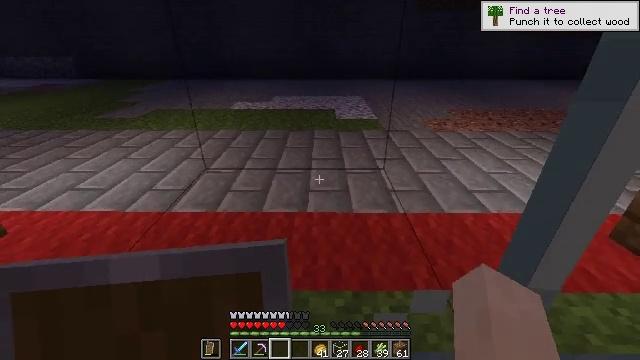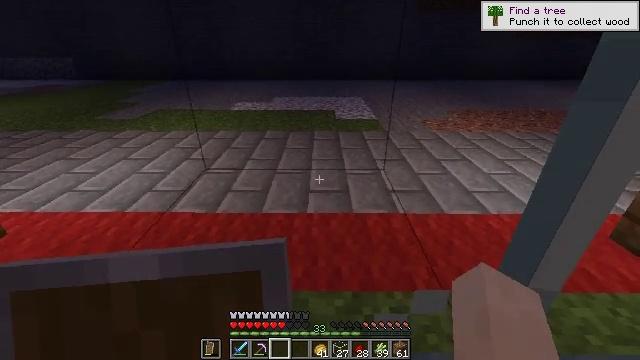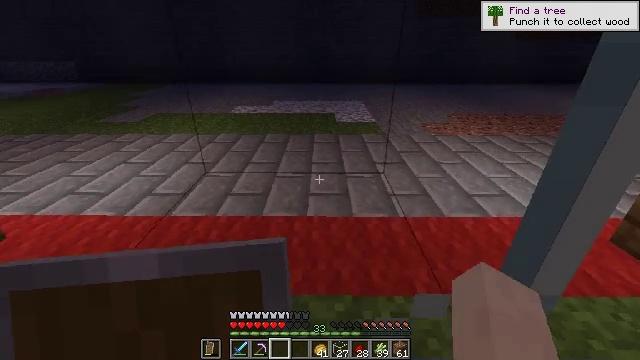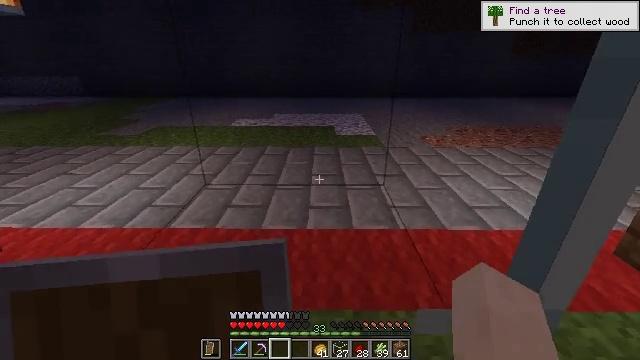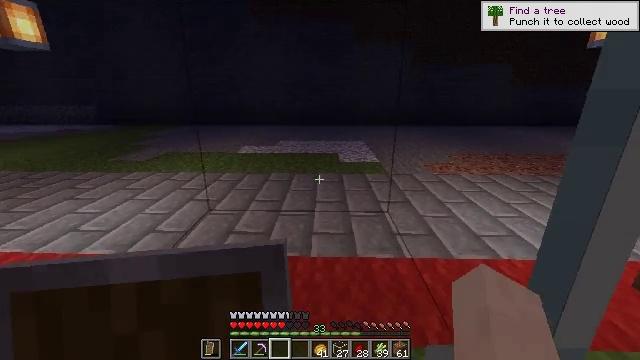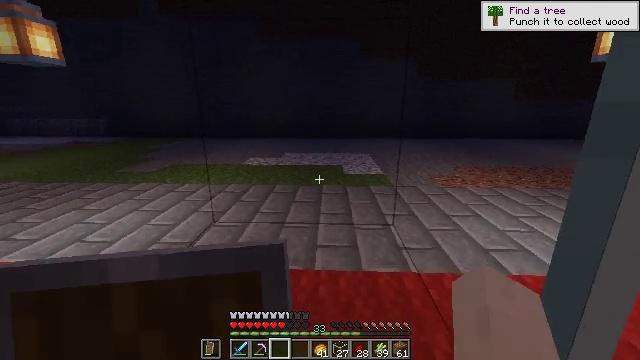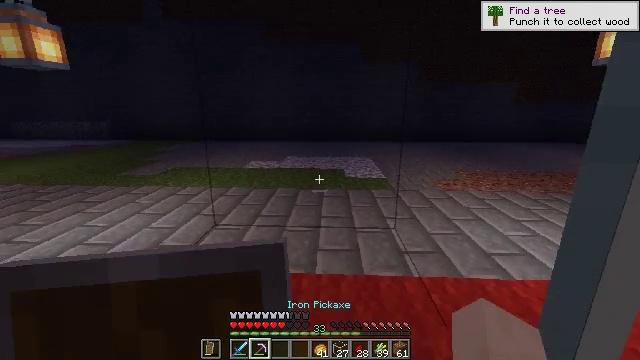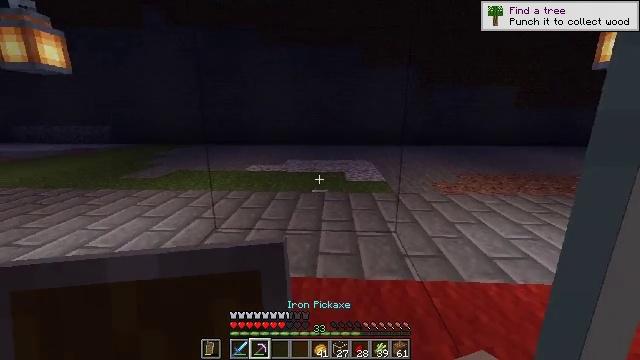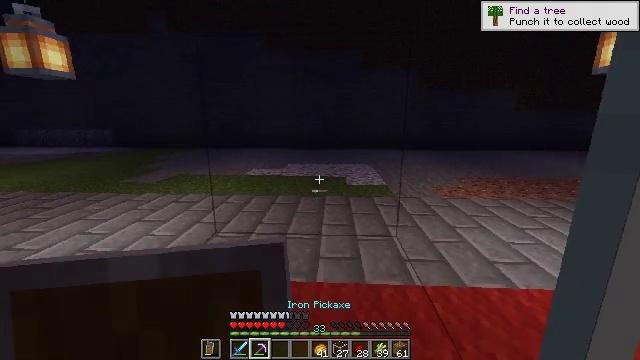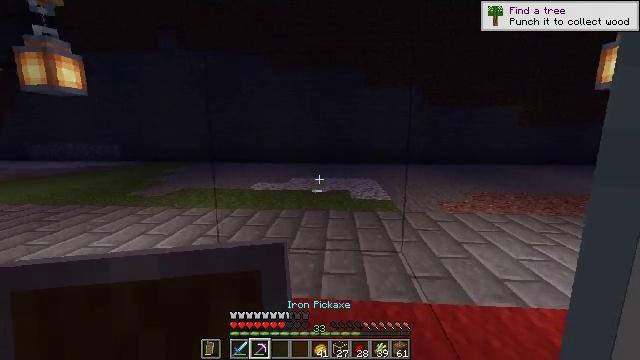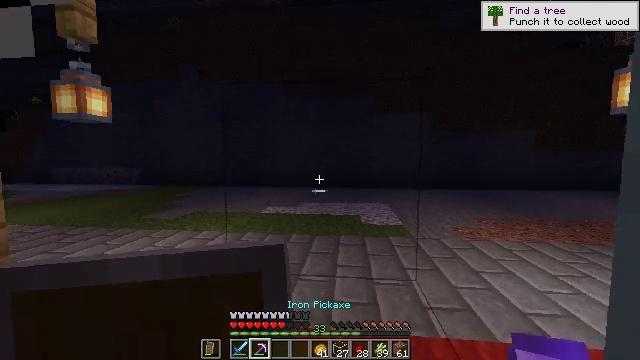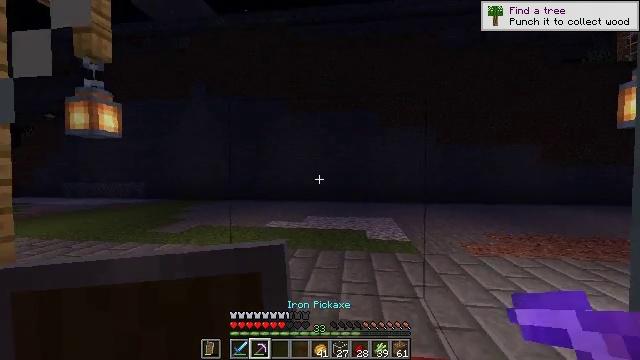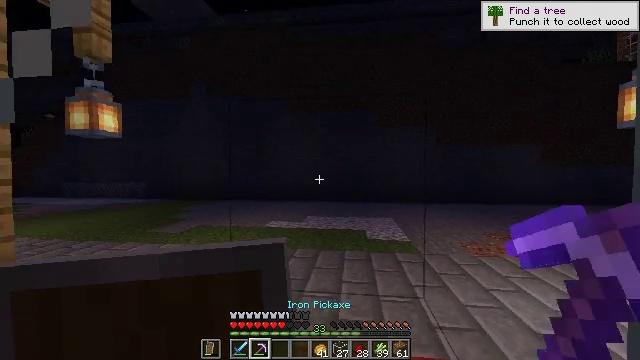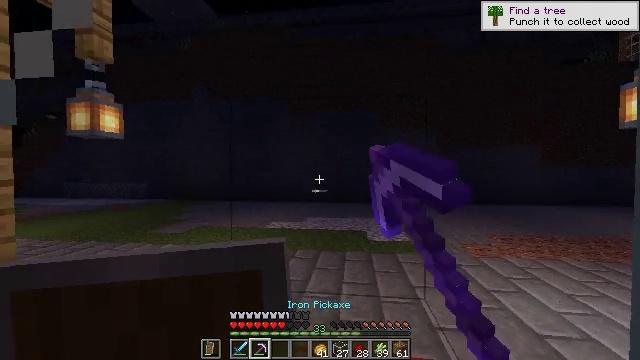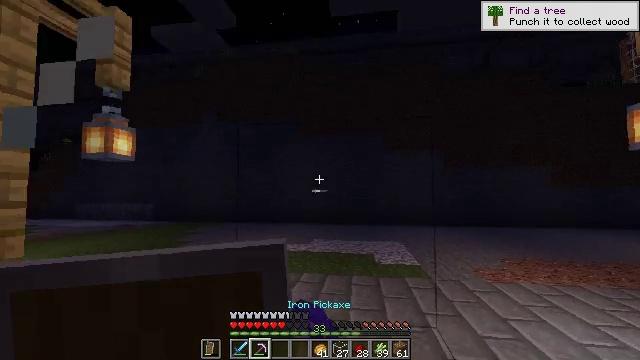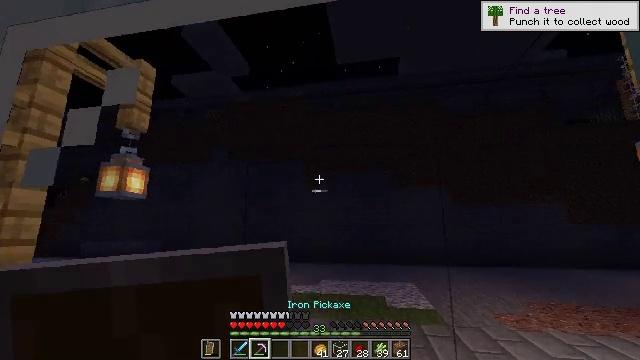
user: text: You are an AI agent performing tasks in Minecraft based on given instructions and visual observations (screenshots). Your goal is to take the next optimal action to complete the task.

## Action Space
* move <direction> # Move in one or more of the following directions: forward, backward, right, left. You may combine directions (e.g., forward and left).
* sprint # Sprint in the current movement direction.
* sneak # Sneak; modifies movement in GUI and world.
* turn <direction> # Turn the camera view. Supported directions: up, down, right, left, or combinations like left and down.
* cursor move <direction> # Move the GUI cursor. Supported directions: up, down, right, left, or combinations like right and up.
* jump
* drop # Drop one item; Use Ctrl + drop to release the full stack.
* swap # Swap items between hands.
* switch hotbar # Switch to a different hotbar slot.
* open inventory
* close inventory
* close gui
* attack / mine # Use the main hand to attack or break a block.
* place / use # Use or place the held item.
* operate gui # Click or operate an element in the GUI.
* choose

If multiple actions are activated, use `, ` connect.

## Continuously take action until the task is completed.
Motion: motion action
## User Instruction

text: Attack the glass to break it.
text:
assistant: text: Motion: no_op
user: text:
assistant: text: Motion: no_op
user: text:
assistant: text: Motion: turn up
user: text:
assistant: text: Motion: turn up
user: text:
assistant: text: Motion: turn left and up
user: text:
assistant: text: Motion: no_op
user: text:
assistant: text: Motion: no_op
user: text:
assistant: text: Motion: no_op
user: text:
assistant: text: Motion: turn up
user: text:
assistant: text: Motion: turn left and up
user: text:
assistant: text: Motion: turn left and up
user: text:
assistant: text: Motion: attack / mine
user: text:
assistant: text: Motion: attack / mine
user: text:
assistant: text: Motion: turn left and up, attack / mine
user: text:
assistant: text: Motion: turn left and up, attack / mine
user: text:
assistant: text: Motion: turn left and up, attack / mine
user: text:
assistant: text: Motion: turn up, attack / mine
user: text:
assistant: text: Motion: attack / mine
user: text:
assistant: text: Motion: attack / mine
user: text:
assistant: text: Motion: attack / mine
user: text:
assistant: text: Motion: attack / mine
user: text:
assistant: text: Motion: attack / mine
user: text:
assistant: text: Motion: turn right and up, attack / mine
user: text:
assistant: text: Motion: turn right and up, attack / mine
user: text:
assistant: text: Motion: turn right and up, attack / mine
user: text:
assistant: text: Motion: turn right and up, attack / mine
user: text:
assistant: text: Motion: attack / mine
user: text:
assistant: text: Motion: attack / mine
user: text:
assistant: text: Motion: attack / mine
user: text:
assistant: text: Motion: attack / mine